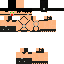
A male skeleton skin with dark skin, wearing brown helmet dressed in a black armor chest and black pants, featuring a closed mouth.